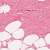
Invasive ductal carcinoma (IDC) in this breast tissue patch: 0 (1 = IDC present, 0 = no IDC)